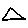
Label: triangle